Question: I'm a new to ASP.net. Sorry if this problem is so simple with some people.
In my webpage, main frame includes two smaller frames: leftcol, centercol. In centercol I want to show the news (sort by day, time) loaded from SQL DB. I want the news showing like that:

I really dont know which Control in ASP.net is suitable??? Datalist, Listview???
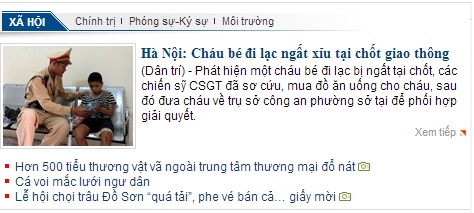
Answer: 1.you can try using repeater.
<URL>
2.Gridview..
<URL>
U can use these two controls to fetch and display data..MOreover you can do paging and sorting based on criteria by defining properties..Apart from this you need to make few styles inorder to have your own look..